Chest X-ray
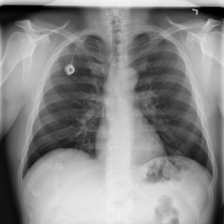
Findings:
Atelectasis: negative
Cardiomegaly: negative
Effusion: negative
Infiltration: negative
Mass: negative
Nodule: positive
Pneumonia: negative
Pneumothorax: negative
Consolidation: negative
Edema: negative
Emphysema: negative
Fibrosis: negative
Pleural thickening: negative
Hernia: negative